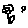
Label: flower